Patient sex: F
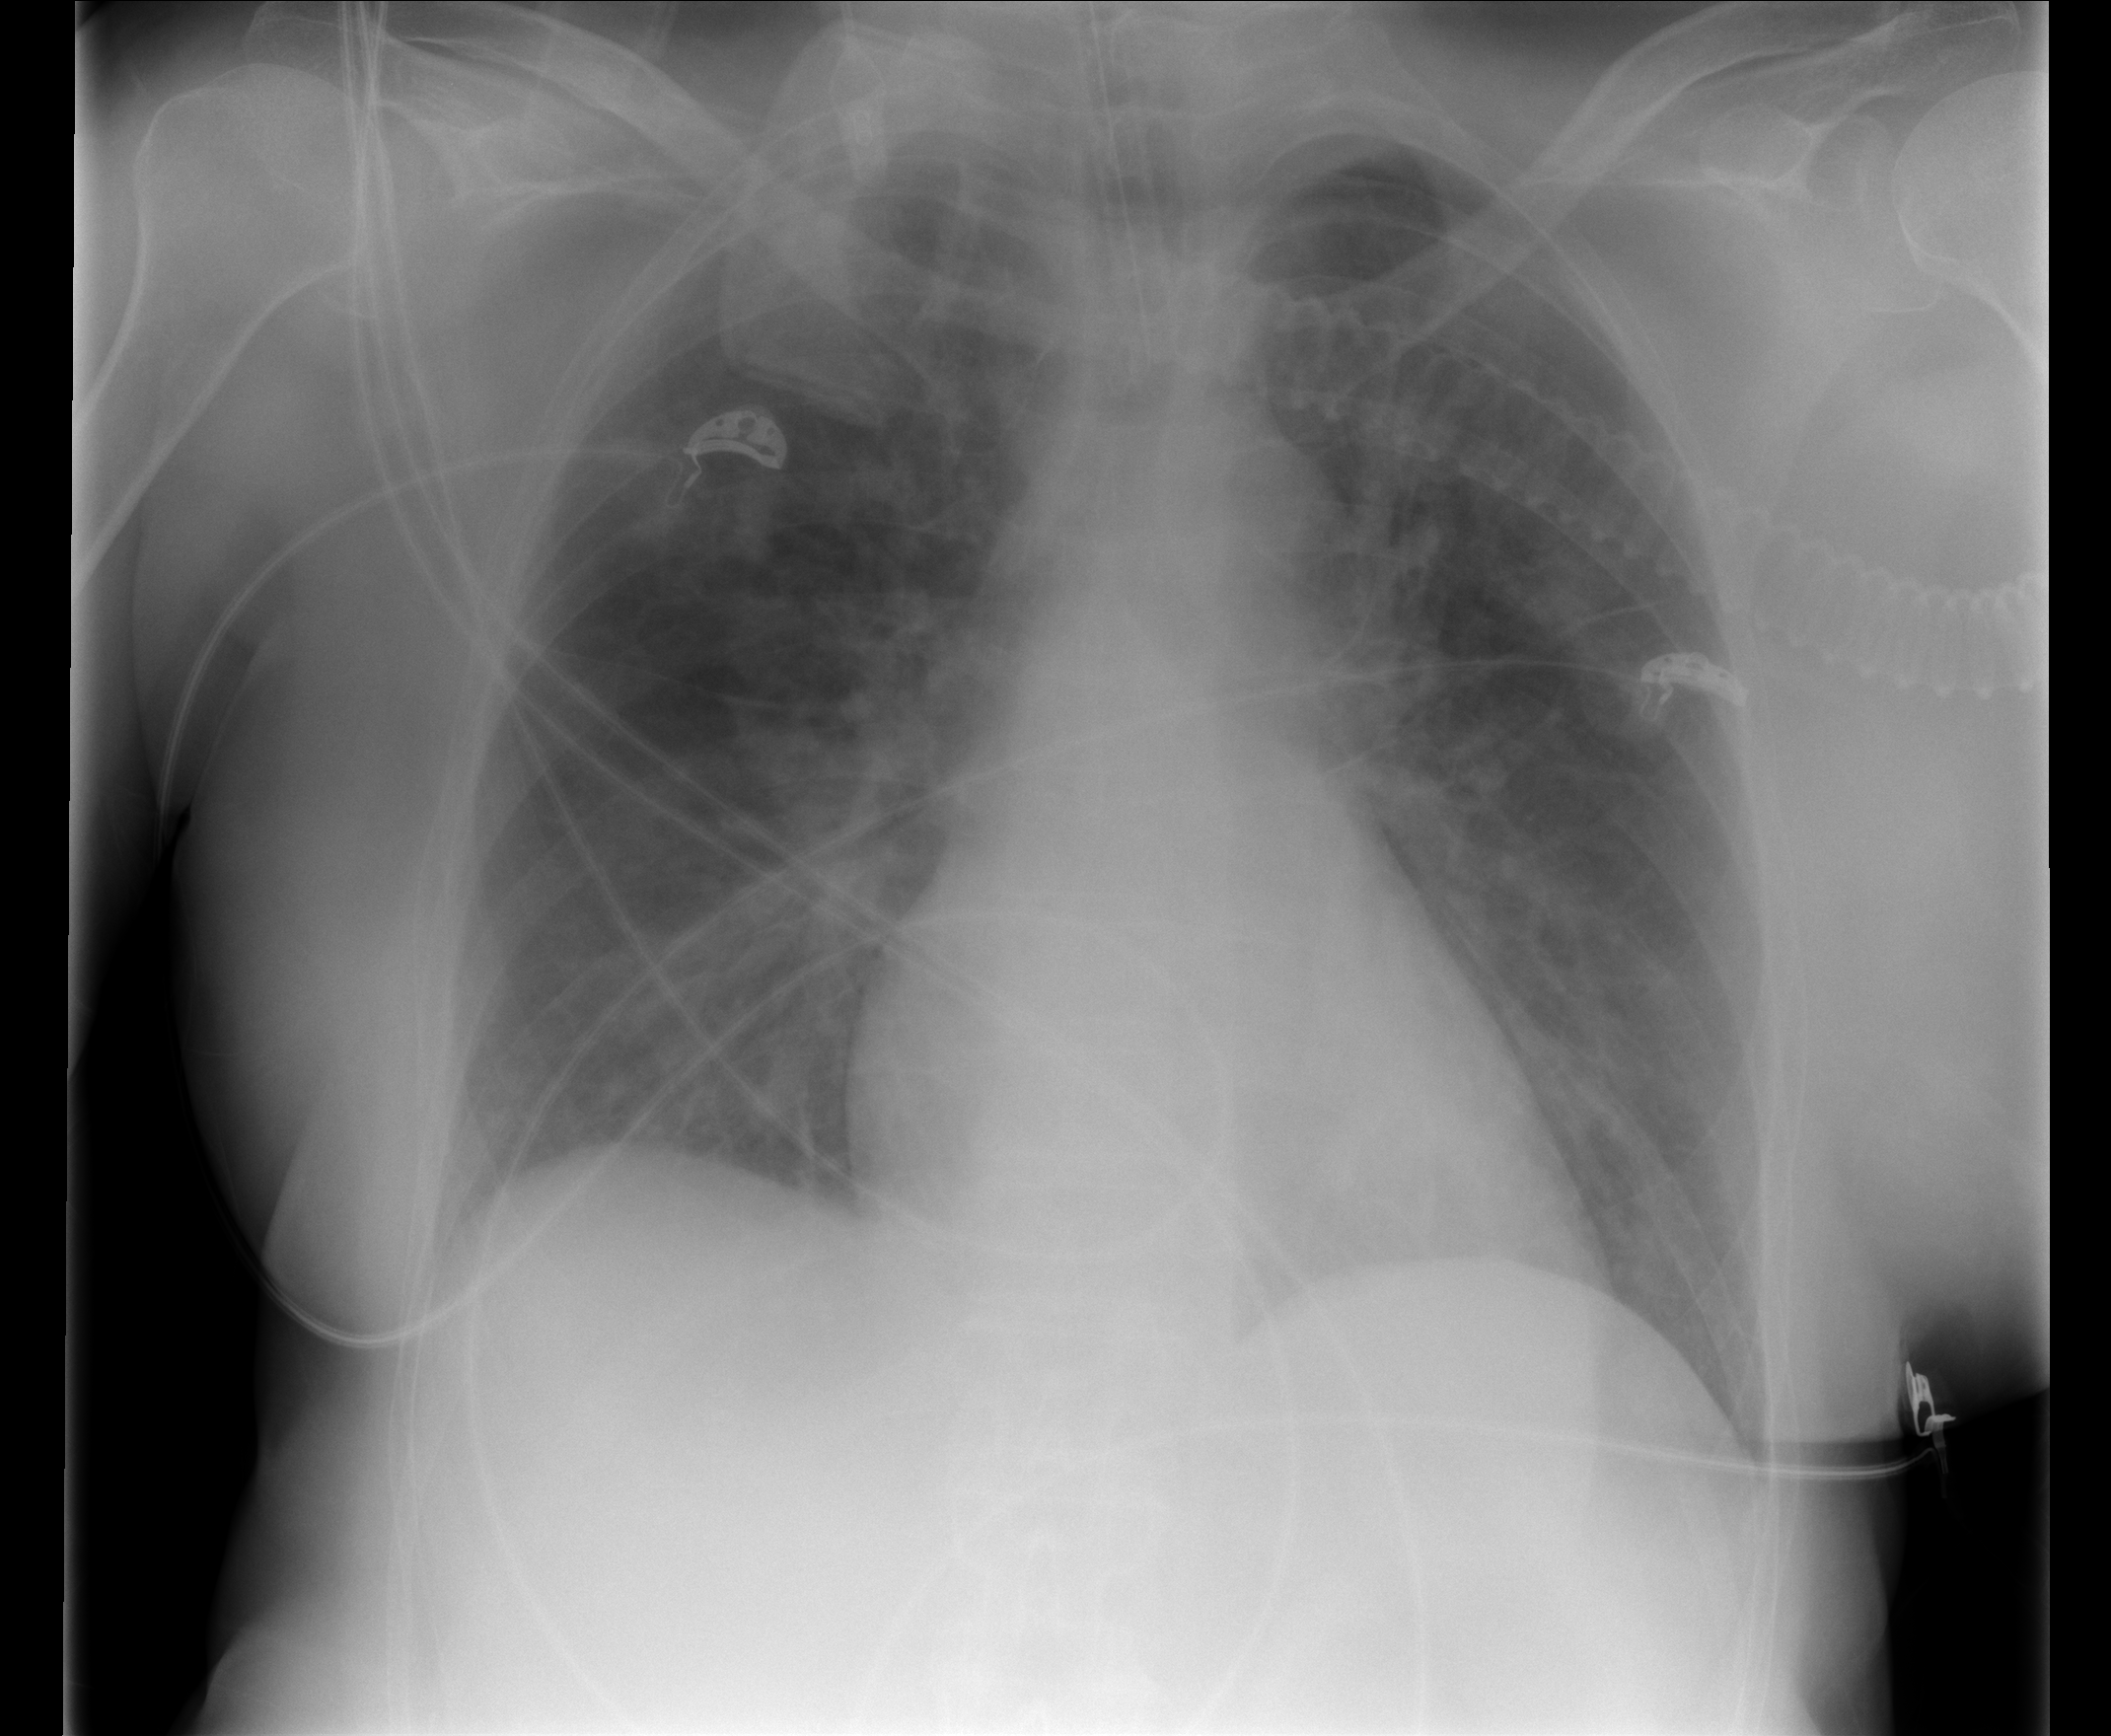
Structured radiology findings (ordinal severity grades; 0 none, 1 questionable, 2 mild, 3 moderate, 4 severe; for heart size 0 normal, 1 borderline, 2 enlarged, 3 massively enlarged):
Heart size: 0
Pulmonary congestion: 0
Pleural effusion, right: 0
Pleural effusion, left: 0
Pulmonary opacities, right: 2
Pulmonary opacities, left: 1
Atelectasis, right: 1
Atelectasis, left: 1